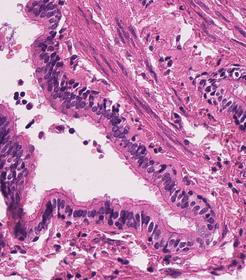
Tumor epithelial tissue: yes
Tumor-associated stroma tissue: yes
Normal tissue: no